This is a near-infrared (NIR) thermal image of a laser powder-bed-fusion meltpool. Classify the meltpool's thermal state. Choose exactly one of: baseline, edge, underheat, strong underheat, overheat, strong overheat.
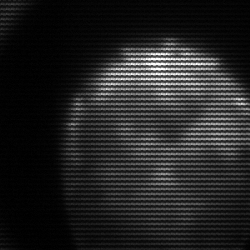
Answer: edge